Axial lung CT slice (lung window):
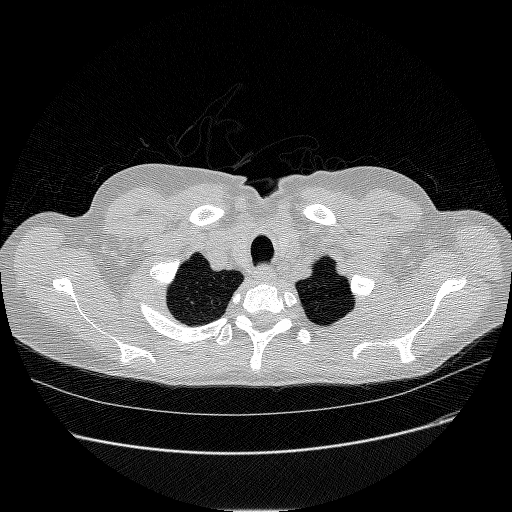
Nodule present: no